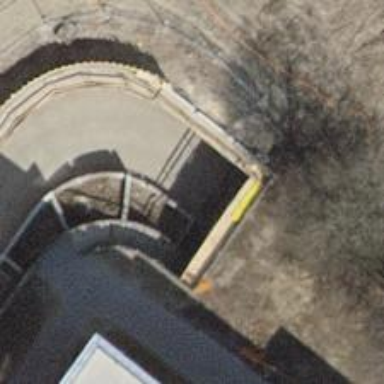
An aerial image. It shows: Parking entrance.